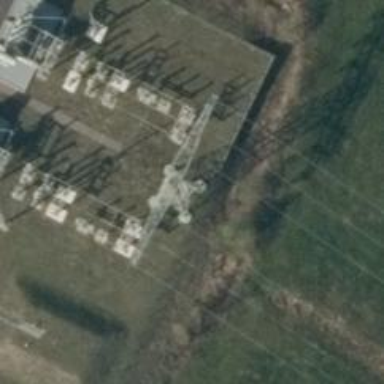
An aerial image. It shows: Power line is depicted.